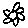
Label: flower